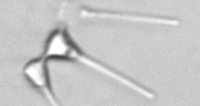
Label: Asterionellopsis_glacialis